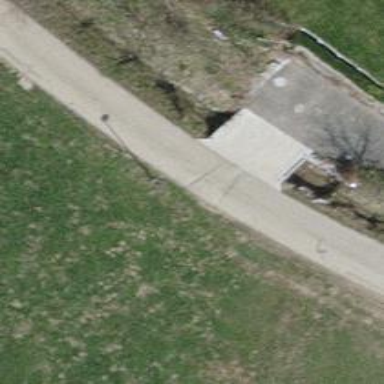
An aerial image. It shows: Culvert tunnel.